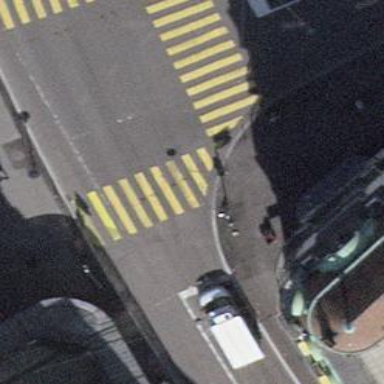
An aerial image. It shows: Crossing with traffic signals.